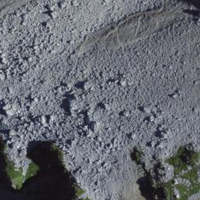
EUNIS habitat code: 48
Species observed at this site:
Cystopteris alpina